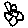
Label: flower